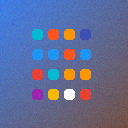
Screen state: on